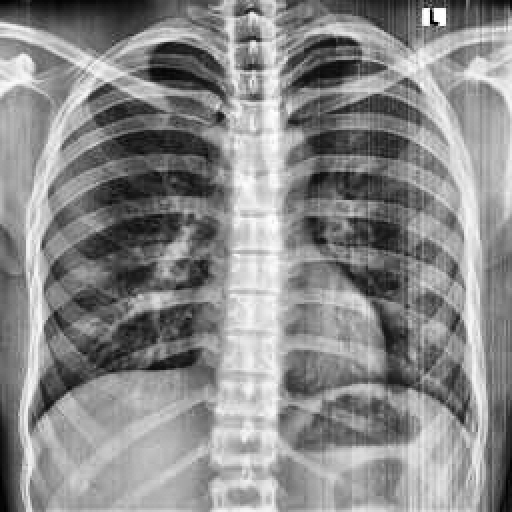
Finding: NORMAL